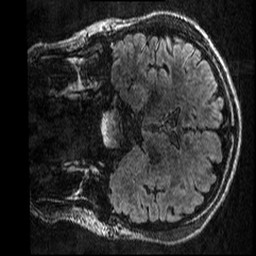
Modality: T2w
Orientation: coronal
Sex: male
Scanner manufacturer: ge
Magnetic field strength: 3 T
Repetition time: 6 s
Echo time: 0.1279 s